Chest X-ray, AP view. Patient: 67 years old, sex M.
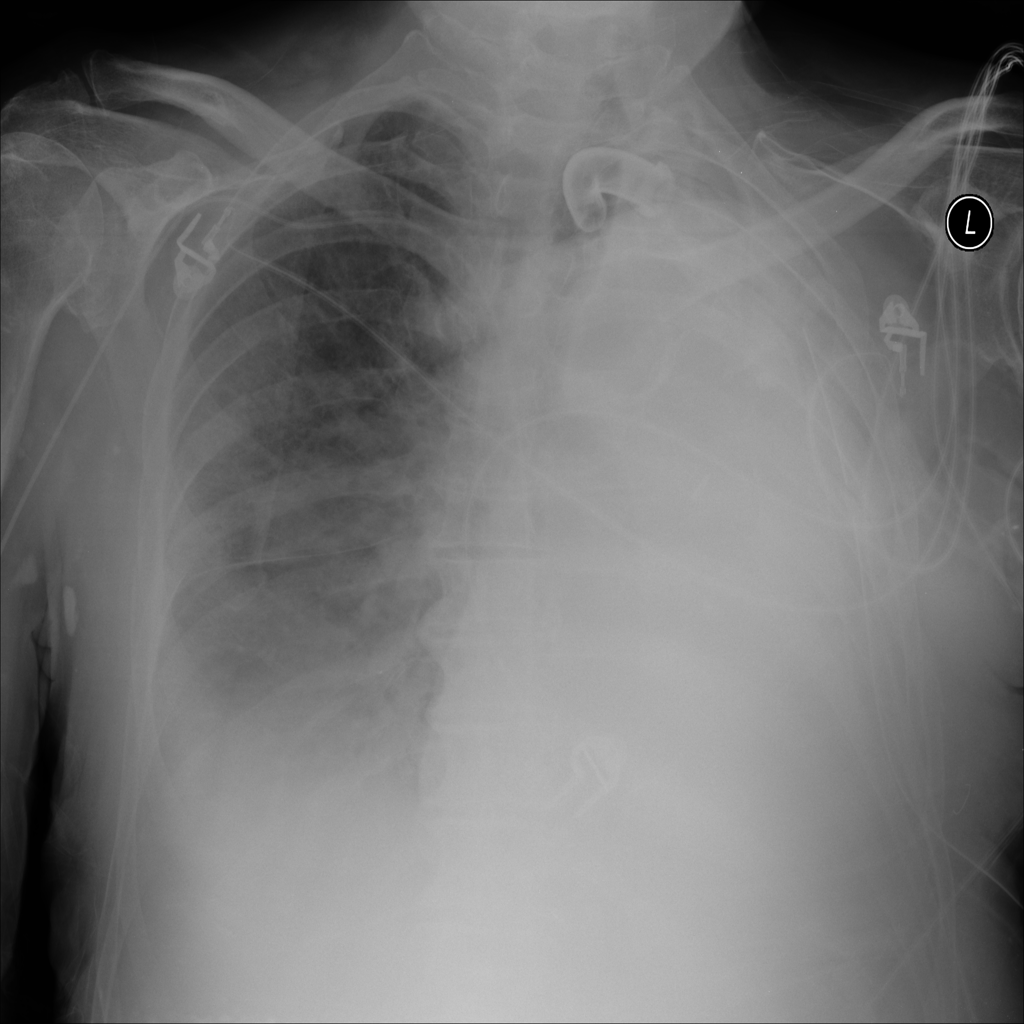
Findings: Effusion, Infiltration